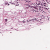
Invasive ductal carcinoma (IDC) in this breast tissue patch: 1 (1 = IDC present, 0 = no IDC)